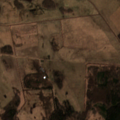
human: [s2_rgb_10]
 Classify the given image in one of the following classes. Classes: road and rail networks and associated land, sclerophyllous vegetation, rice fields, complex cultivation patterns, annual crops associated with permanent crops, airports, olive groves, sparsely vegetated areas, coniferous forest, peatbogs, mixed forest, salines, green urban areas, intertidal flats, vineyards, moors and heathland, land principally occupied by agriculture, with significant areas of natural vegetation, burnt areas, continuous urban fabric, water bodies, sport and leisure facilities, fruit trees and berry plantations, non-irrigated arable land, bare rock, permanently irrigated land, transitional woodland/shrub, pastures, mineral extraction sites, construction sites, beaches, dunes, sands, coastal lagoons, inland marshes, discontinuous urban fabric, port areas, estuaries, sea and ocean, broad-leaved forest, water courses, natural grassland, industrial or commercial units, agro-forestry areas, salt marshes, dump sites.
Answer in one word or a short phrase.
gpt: non-irrigated arable land, pastures, land principally occupied by agriculture, with significant areas of natural vegetation, mixed forest